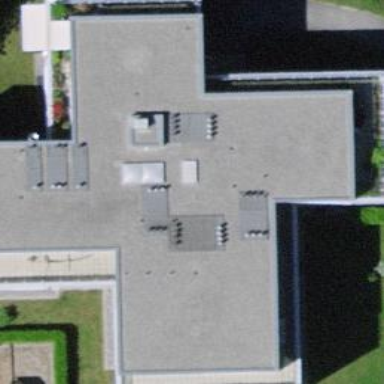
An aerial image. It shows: Residential building.